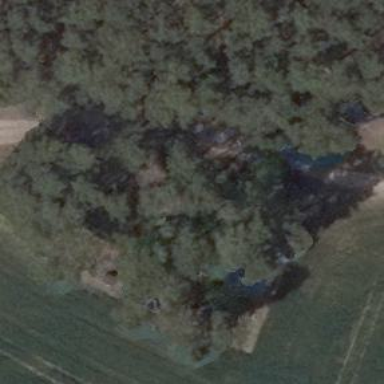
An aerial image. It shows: Hunting stand.